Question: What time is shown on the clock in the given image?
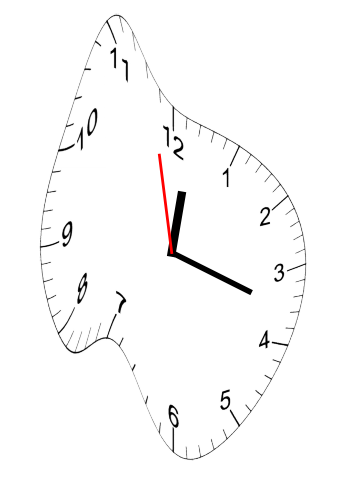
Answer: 12:17:58